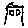
Label: house